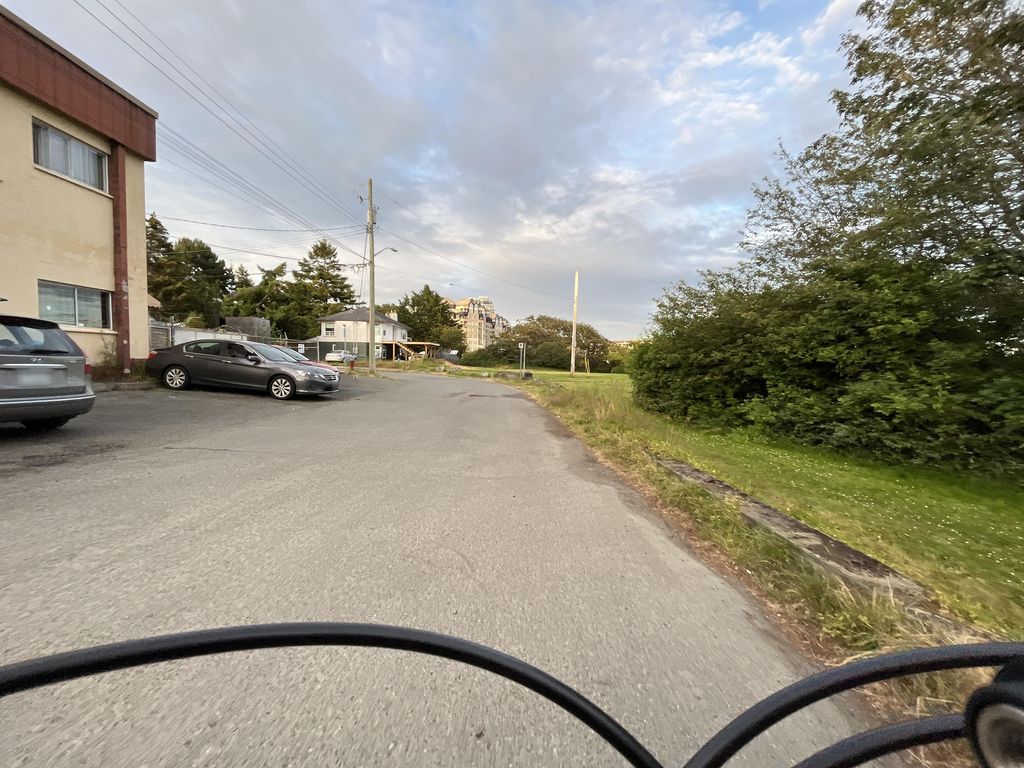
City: victoria